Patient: sex F, age 63
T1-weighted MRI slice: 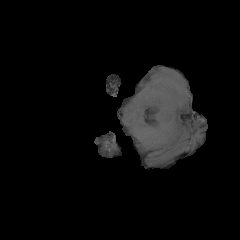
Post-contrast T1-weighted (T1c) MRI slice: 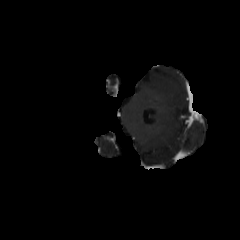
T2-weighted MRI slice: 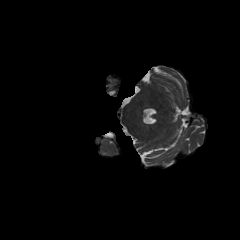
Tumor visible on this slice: no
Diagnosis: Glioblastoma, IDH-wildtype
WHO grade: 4